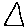
Label: triangle